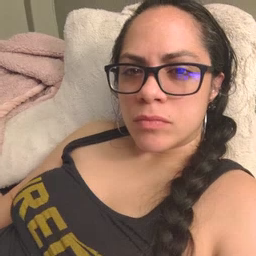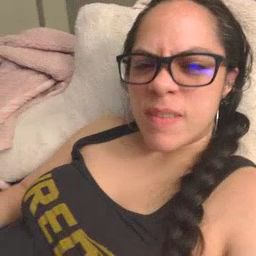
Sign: fast